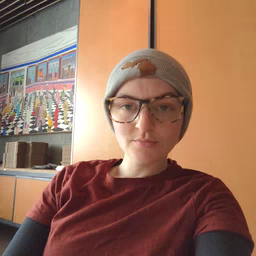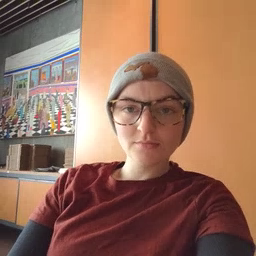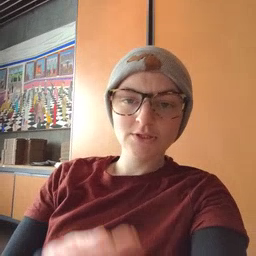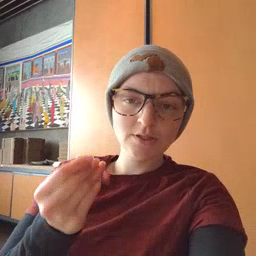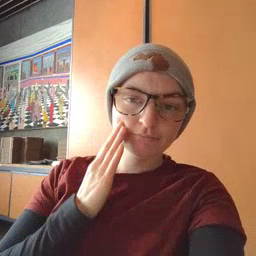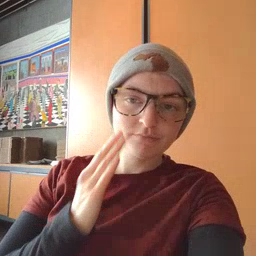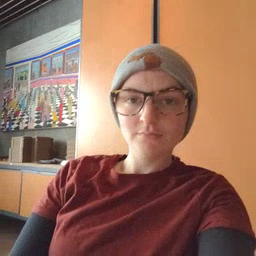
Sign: napkin